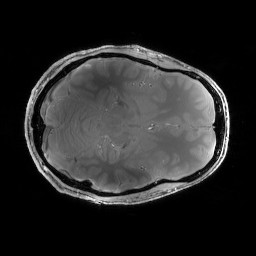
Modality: PDw
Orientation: axial
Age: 25
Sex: male
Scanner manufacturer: siemens
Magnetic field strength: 6.98 T
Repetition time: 1.3 s
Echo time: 0.00231 s